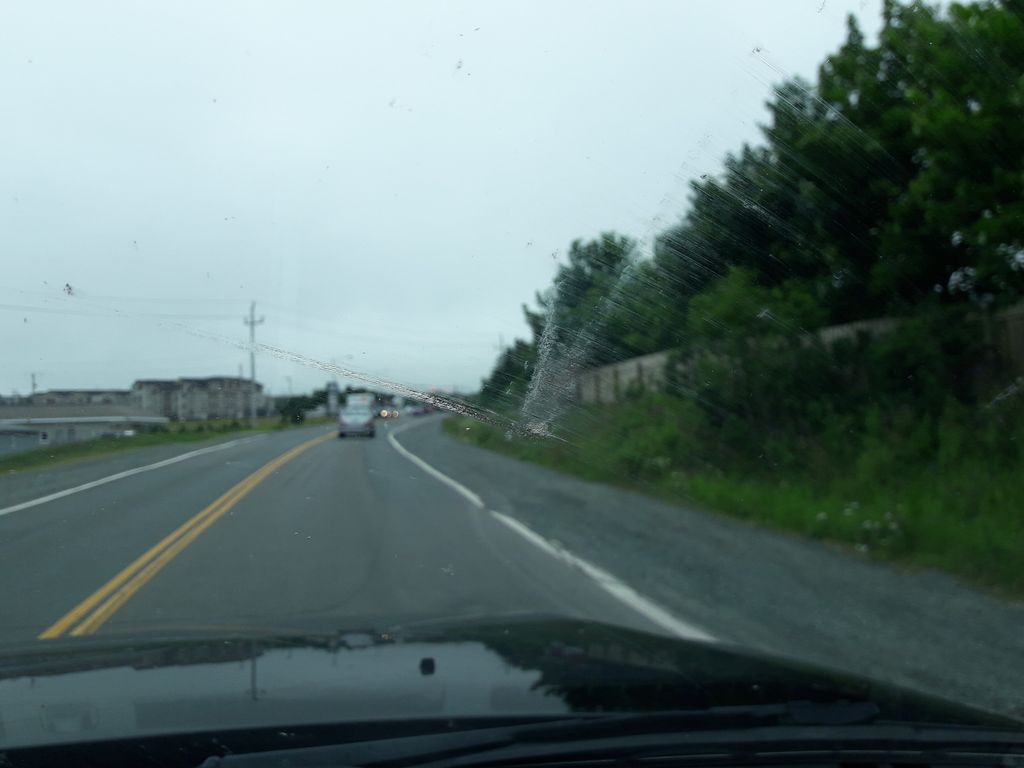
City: st_johns